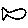
Label: fish